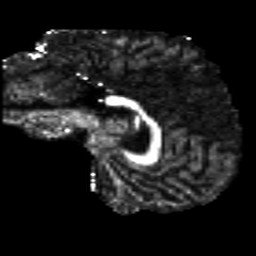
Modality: FA
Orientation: sagittal
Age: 32
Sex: male
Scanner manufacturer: siemens
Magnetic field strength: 3 T
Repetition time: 8.8 s
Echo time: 0.085 s